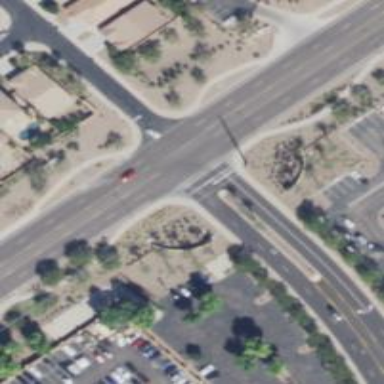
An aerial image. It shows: Road with stop sign.